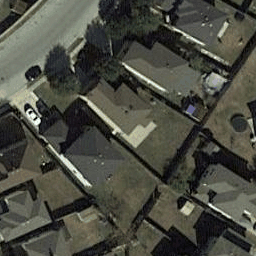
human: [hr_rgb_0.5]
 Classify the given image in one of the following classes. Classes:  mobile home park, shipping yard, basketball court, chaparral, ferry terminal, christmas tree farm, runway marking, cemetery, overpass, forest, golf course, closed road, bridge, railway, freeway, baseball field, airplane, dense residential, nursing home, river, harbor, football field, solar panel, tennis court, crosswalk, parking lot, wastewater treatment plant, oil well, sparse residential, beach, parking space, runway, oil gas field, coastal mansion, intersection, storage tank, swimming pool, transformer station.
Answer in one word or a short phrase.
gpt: dense residential